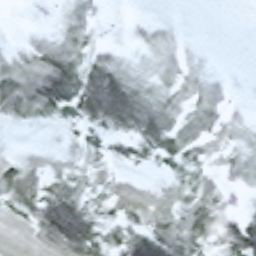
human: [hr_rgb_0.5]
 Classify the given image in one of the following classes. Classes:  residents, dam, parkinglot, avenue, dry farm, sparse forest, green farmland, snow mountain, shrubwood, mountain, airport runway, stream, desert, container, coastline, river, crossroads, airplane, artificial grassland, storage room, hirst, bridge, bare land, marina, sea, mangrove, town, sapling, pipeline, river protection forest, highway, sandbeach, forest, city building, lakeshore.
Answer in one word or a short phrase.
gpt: snow mountain